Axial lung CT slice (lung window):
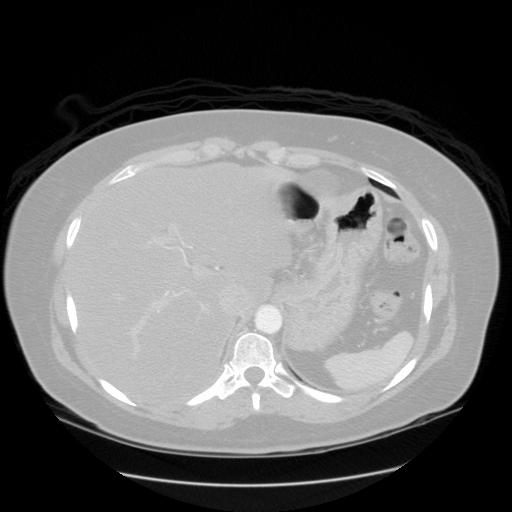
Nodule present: no